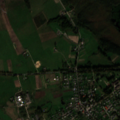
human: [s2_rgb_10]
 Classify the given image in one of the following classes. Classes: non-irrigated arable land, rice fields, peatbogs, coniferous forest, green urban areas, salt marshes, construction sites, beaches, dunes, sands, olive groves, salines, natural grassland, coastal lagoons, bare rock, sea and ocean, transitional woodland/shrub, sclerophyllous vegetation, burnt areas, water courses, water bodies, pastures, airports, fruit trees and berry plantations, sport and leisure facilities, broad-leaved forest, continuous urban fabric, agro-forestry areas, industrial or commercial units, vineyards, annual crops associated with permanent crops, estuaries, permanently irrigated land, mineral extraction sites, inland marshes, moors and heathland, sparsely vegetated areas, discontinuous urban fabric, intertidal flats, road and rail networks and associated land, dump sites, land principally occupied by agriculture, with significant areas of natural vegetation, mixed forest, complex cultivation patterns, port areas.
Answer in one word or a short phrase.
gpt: discontinuous urban fabric, non-irrigated arable land, complex cultivation patterns, transitional woodland/shrub, water bodies